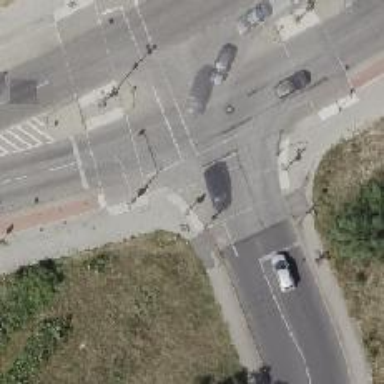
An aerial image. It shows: Crossing with traffic signals.